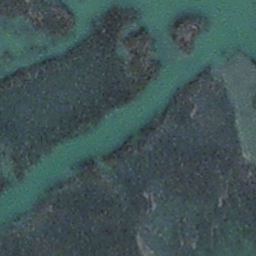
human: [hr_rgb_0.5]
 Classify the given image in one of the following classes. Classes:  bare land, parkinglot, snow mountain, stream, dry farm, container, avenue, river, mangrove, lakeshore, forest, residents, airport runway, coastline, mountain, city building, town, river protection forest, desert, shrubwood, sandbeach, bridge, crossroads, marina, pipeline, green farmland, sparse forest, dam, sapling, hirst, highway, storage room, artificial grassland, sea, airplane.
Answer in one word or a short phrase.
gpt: stream